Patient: sex M, age 30
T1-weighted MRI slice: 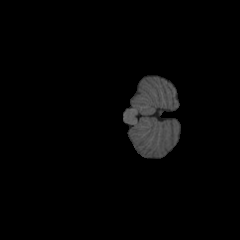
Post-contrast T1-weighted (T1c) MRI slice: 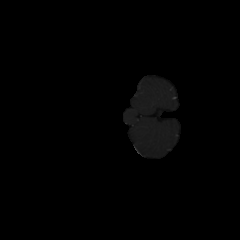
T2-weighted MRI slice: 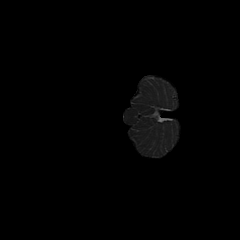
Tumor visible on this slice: no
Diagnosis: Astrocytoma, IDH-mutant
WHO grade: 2